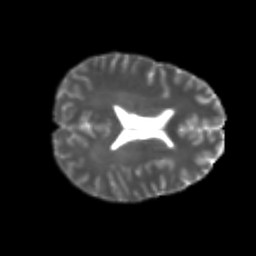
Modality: T2w
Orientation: axial
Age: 26
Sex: female
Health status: healthy
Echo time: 0.074 s